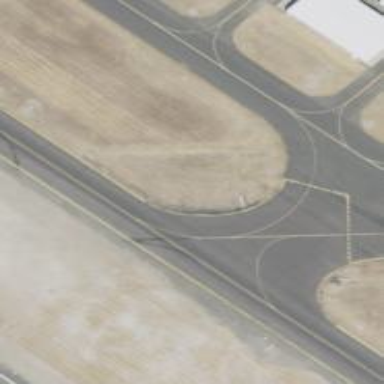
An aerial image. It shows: Asphalt taxiway at the airport.